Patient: sex F, age 56
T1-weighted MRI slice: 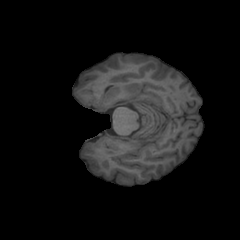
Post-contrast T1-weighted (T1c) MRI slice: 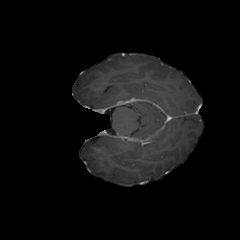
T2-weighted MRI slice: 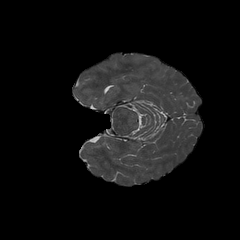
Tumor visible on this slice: no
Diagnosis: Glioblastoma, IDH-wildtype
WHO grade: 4